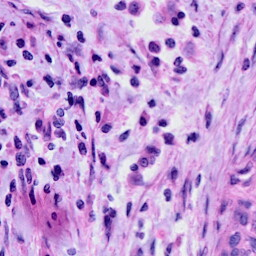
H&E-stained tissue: Cervix